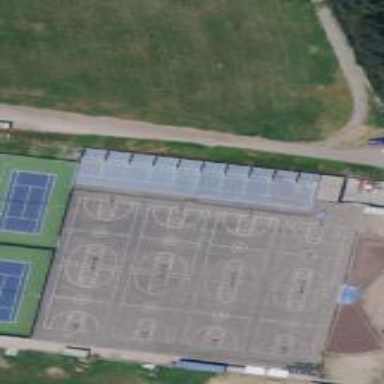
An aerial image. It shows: Basketball court located in leisure land pitch.